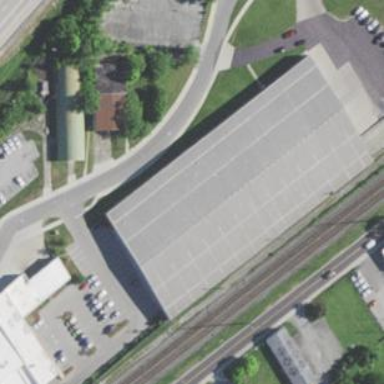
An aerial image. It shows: Warehouse building.